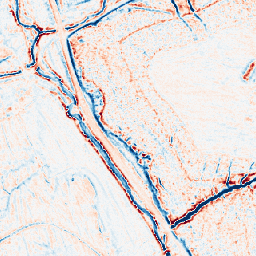
Category: edge_preserving
Decomposition family: bilateral
Decomposition parameters: d: 9
sigma_color: 100
sigma_space: 100
Upsampling method: nearest
Upsampling parameters: scale: 4
Upsampling scale: 4